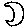
Label: moon